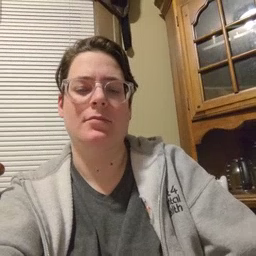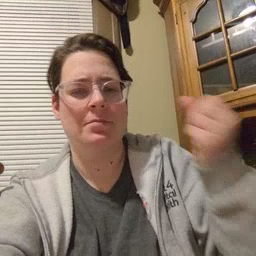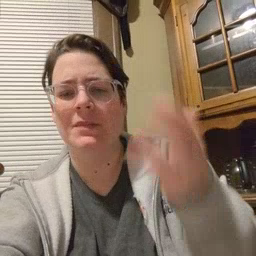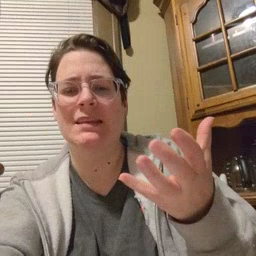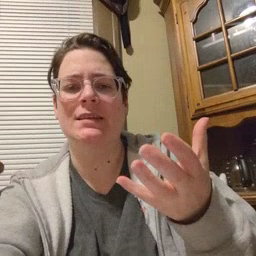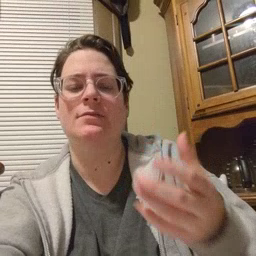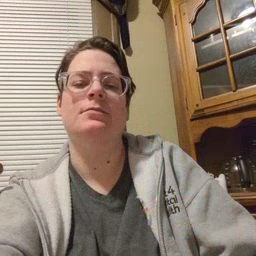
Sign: many